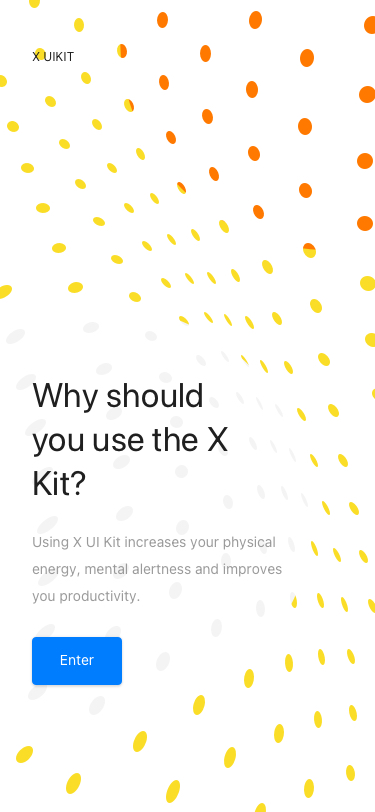
Text in this UI design:
Using X UI Kit increases your physical energy, mental alertness and improves you productivity.
Why should you use the X Kit?
X uiKit